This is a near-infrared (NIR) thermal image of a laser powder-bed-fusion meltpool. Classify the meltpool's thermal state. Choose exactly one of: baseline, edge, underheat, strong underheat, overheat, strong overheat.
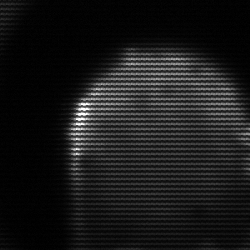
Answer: edge